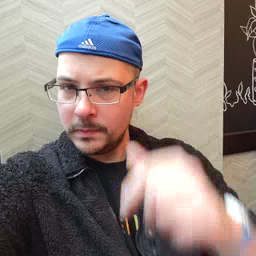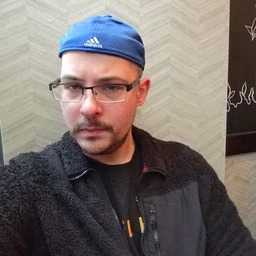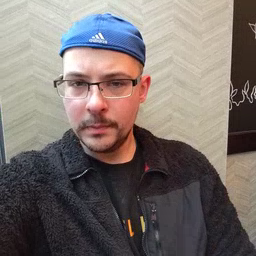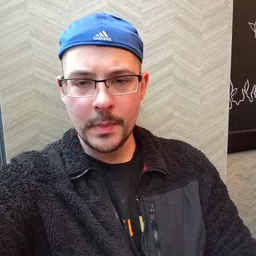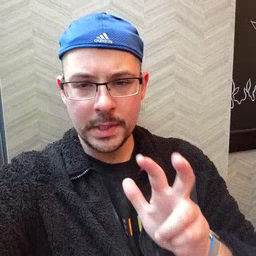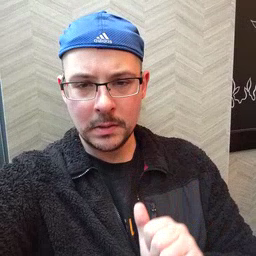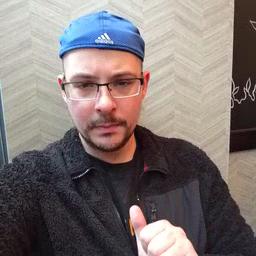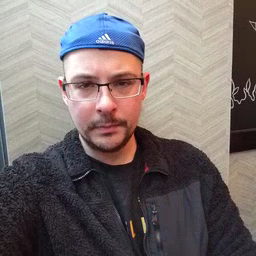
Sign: pizza